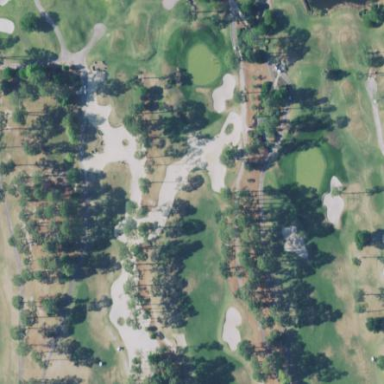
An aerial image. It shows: Golf bunker filled with sandy terrain.